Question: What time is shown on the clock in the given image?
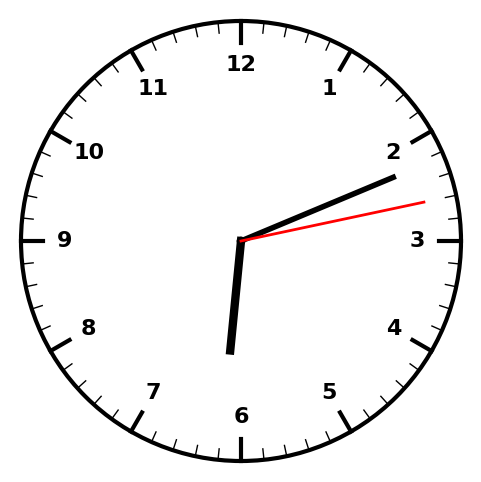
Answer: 06:11:13